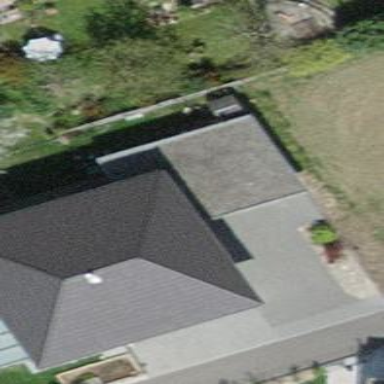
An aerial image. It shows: Residential building with hipped roof.